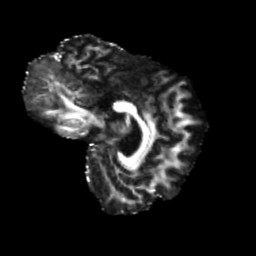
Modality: FA
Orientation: sagittal
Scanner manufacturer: siemens
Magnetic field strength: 3 T
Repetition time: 4 s
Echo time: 0.0594 s